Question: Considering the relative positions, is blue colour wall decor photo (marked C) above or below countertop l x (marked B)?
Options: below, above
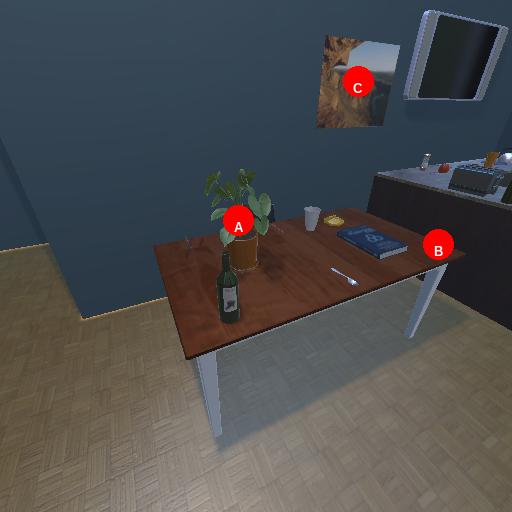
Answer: below